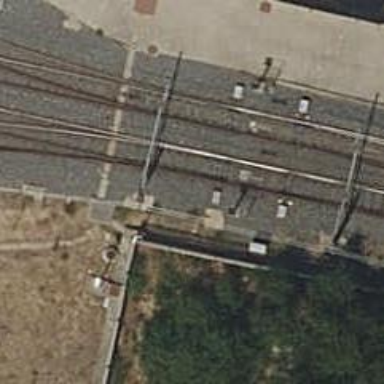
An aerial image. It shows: Railway switch.